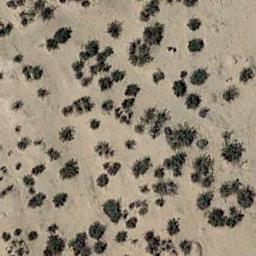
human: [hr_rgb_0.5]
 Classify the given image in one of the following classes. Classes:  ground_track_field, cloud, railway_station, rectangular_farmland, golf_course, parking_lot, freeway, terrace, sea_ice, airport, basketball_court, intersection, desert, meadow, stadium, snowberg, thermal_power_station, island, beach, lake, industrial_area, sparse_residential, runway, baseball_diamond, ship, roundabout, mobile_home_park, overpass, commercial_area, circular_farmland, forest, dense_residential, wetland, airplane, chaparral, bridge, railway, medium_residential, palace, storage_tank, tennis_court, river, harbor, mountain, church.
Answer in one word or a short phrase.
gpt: chaparral